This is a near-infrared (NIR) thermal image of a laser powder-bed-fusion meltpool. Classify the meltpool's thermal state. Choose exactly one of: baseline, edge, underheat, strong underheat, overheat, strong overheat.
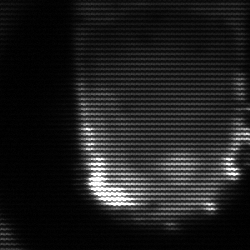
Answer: baseline